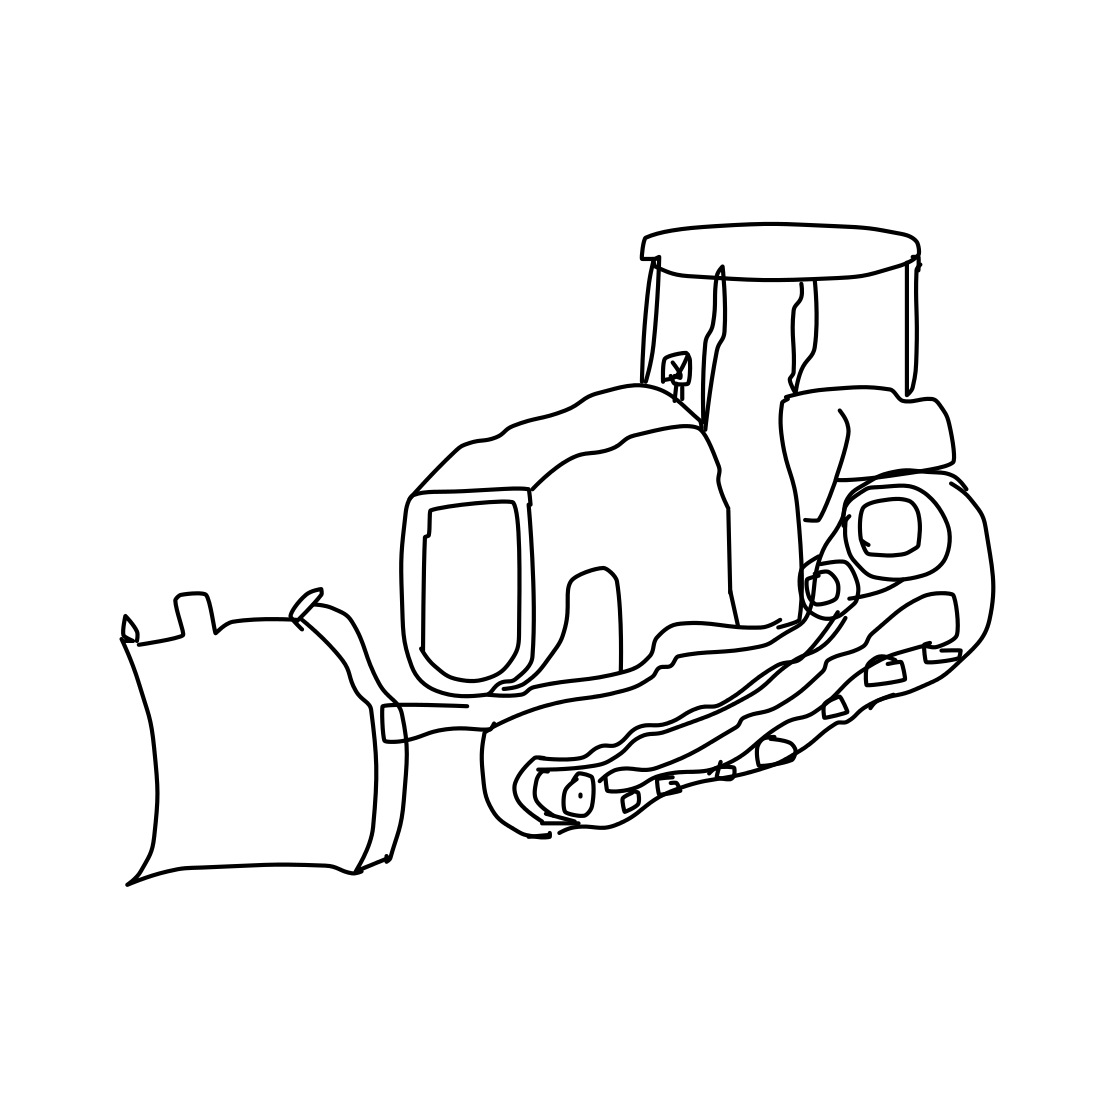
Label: bulldozer